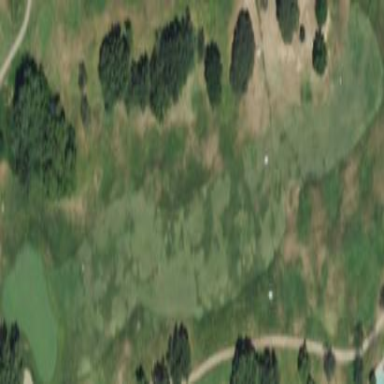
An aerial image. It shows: Scenic golf fairway.